Question: I am trying to scrape the current gas prices in a German city by using the IMPORTHTML-function in Google Sheets. The function seems to work, at least the data is being imported into my sheet. When taking a closer look, one recognizes, that the data inserted into the sheet differs from the current data displayed on the webpage I am scraping.
This is the function I inserted into my Google sheet:'=IMPORTHTML("https://www.benzinpreis.de/aktuell/super_e5/deutschland/nordrhein-westfalen/koeln/koeln/koeln"; "table";4)'
I took a screenshot of the differing values:

Does anyone have an idea where I made a mistake?
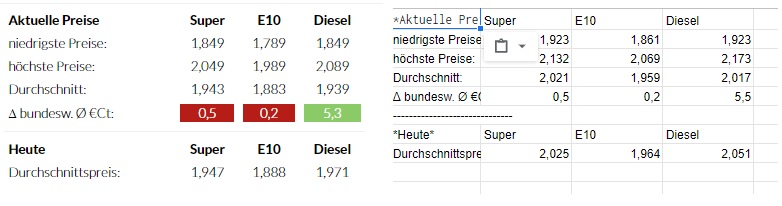
Answer: You may consider using external tools which can render JS website OR debug if the website makes some AJAX call, and get raw JSON instead of trying to fight with HTML.
It looks like the website uses this xhr request to get the actual data in JSON:
<URL>
( see Chrome Dev Tools Network tab for detailed information )
then you might use 'ImportJSON' to import data into your Google Sheet.
<URL>
Discovering hidden APIs using Chrome Dev Tools:
<URL>